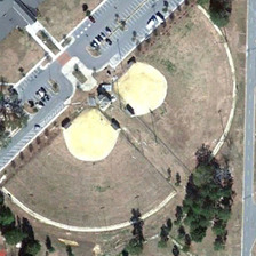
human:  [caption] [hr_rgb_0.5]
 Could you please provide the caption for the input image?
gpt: Two yellow baseball fields are adjacent to gray buildings.

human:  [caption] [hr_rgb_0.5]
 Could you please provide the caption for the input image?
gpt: Two yellow-gray baseball fields are adjacent to a gray building.

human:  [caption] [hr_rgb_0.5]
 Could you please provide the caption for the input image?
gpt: Two baseball fields are close to several green trees and a parking lot.

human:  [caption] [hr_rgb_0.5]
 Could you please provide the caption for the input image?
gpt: Two baseball fields and a parking lot beside several green trees.

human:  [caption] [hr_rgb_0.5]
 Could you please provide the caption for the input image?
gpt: The two baseball fields are close to green trees and parking lots.